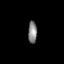
Tissue: lung
Cell type: T cells
Senescence score: 0.232
Nuclear area (px): 197
Mean DAPI intensity: 129.645